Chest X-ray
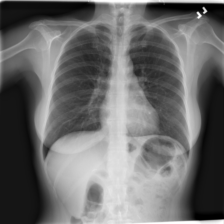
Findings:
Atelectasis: negative
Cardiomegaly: negative
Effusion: negative
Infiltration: negative
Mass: negative
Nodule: negative
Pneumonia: negative
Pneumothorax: negative
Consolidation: negative
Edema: negative
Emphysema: negative
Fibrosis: negative
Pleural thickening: negative
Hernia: negative